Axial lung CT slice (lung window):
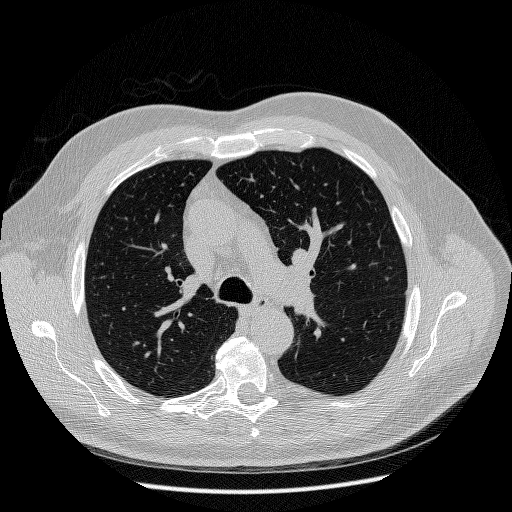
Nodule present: no